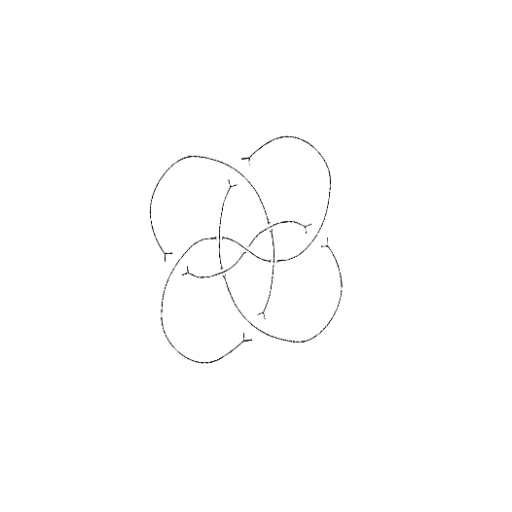
Crossing number: 9